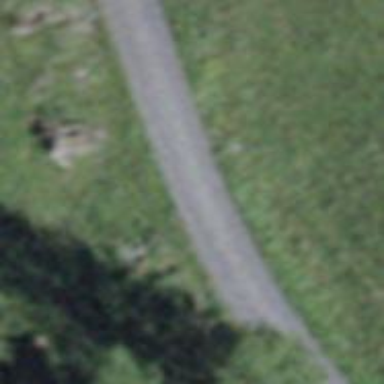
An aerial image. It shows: Unclassified road with asphalt surface.